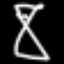
Label: hourglass